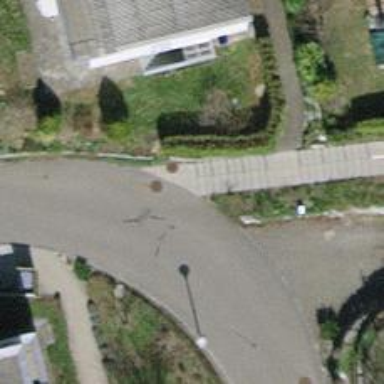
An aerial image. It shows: Set of steps on the road.